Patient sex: M
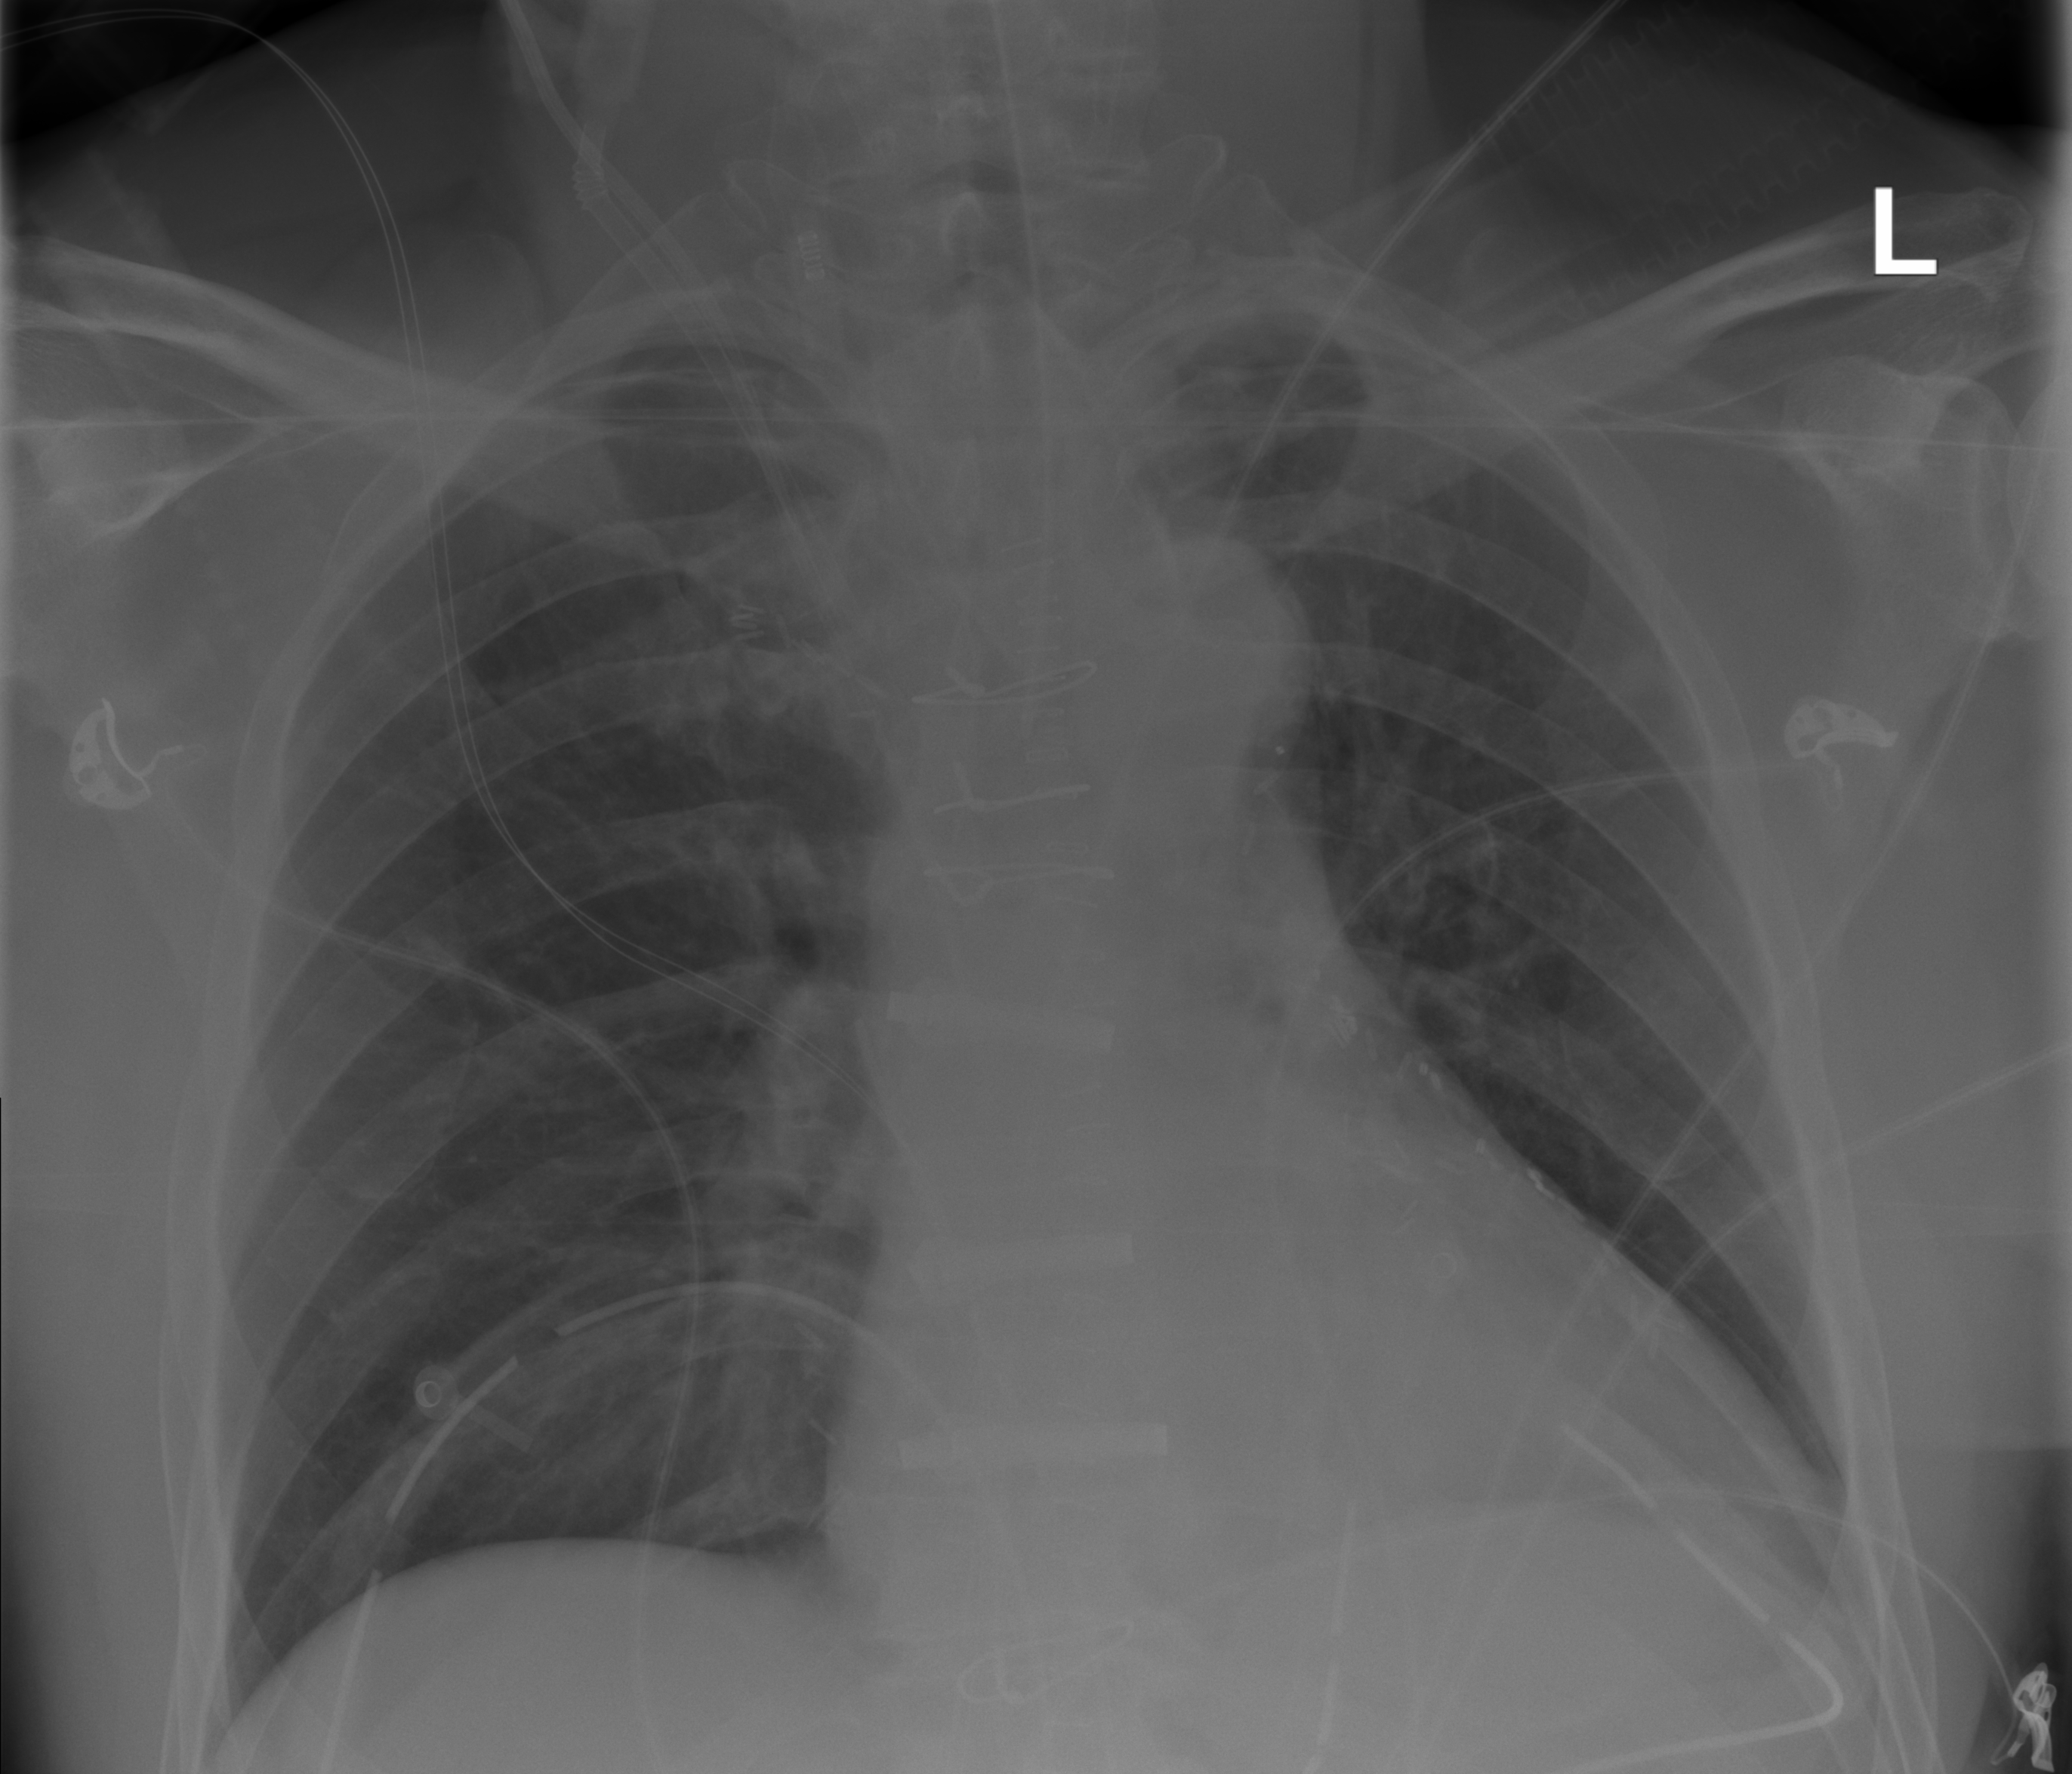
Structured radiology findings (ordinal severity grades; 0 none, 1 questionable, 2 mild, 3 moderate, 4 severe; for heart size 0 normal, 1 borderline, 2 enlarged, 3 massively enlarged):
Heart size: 1
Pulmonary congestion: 2
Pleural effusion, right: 0
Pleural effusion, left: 2
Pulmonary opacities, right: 0
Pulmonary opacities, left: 0
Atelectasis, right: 1
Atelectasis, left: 1